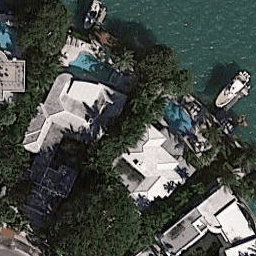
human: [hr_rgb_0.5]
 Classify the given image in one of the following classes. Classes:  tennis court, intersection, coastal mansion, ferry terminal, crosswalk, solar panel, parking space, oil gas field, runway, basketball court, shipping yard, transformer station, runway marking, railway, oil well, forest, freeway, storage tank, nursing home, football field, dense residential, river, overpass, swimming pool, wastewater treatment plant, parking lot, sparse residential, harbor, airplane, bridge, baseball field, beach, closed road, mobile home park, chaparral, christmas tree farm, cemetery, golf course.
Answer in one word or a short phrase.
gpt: coastal mansion